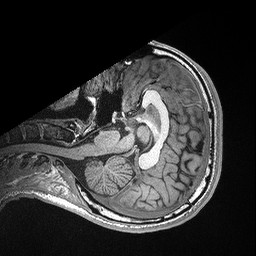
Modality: T1w
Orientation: axial
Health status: healthy
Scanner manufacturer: siemens
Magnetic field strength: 3 T
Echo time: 0.00298 s